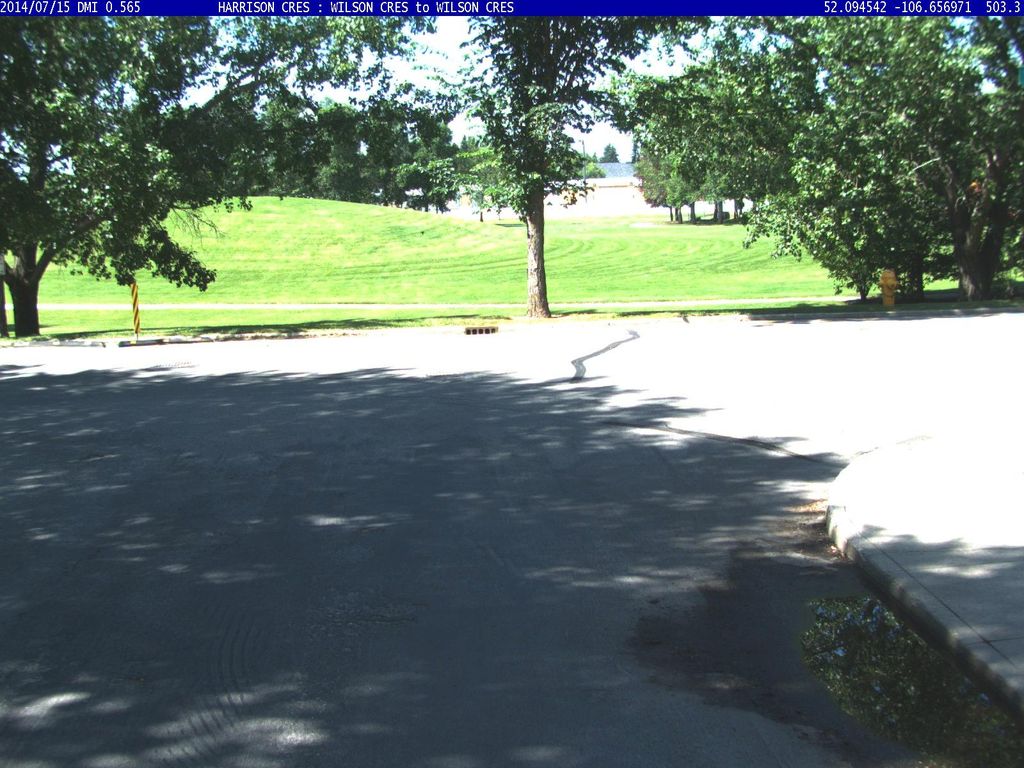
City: saskatoon